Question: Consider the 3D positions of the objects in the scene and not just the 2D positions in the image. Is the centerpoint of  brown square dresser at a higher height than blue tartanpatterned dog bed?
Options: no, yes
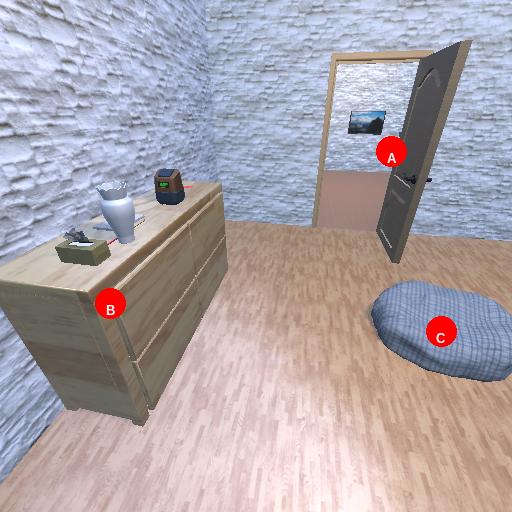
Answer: no